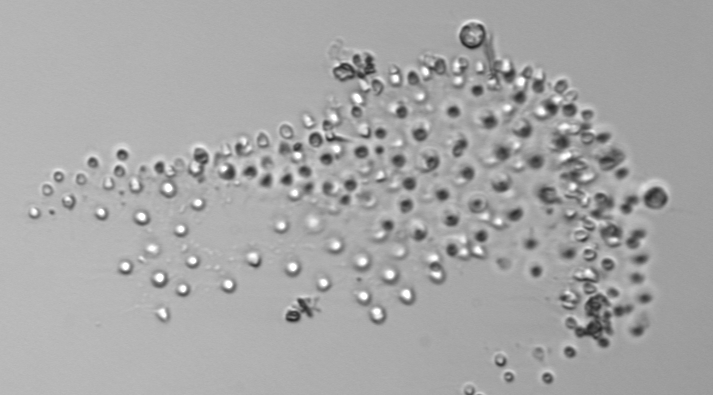
Label: Parvicorbicula_socialis